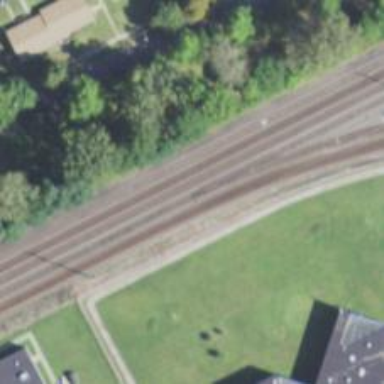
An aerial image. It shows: Railway siding for service.